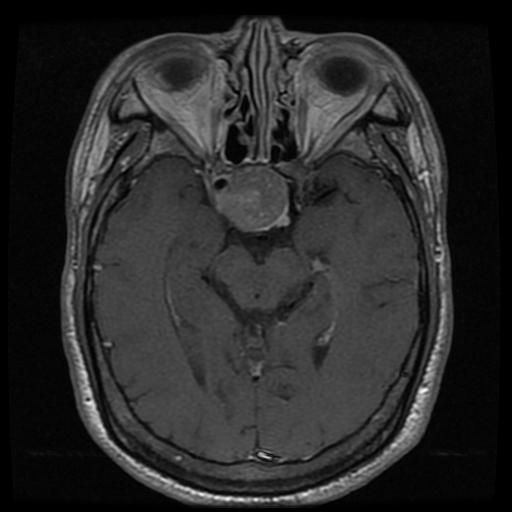
Label: pituitary